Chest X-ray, AP view. Patient: 70 years old, sex M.
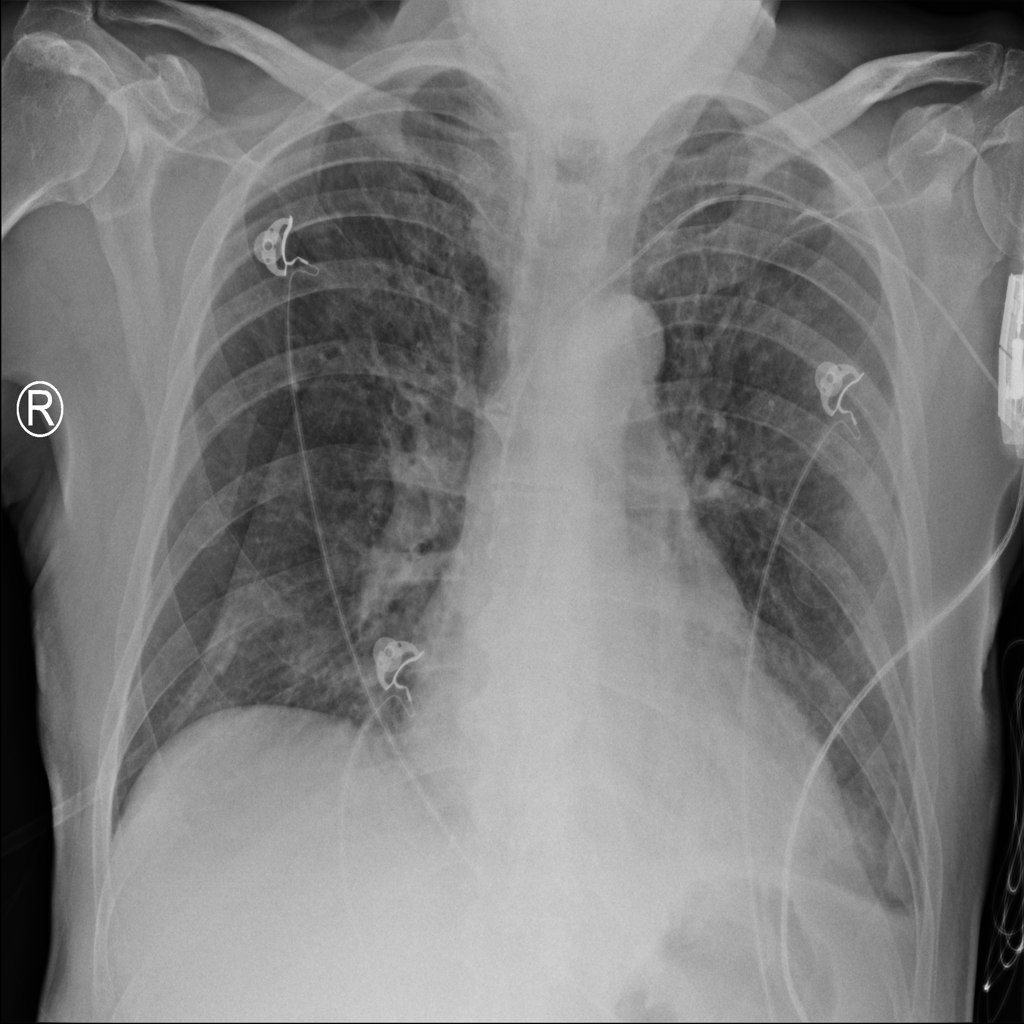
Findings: Cardiomegaly, Consolidation, Infiltration